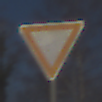
Verkehrszeichen: VorfahrtGewaehren
Umgebung: Outdoor, Nature
Tageszeit: MorningAfternoon
Wetter: PartlyCloudy
Licht: Natural
Jahreszeit: Winter
Kontrast: HighContrast